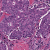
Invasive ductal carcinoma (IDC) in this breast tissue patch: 1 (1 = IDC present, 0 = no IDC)